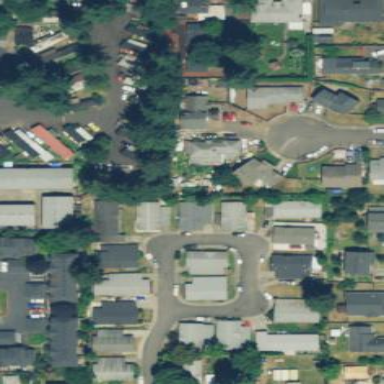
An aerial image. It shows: Residential area designated as trailer park.